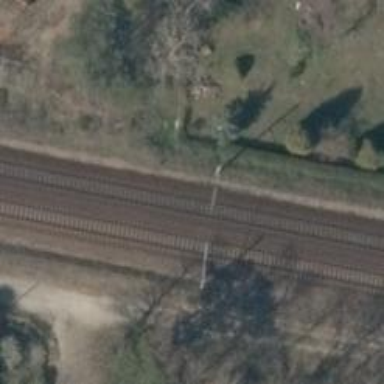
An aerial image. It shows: Milestone along the railway with catenary mast.